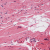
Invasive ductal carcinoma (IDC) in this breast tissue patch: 0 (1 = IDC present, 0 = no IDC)